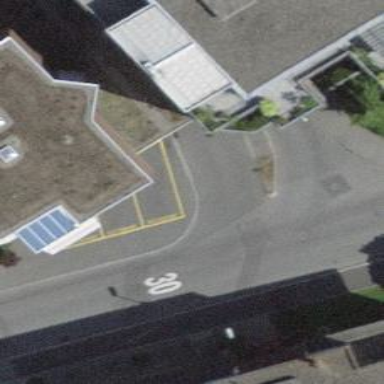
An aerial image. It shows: Kerb barrier.